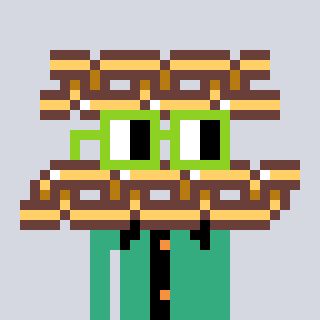
a pixel art character with square light green glasses, a chain-shaped head and a teal-colored body on a cool background